Question: In some of my plots I find it hard to see the tick marks in the colour bar. I haven't been able to find a documented way to change the colour of the ticks. All the examples seem to focus on changing the labels or not drawing ticks at all. Is it possible?
'''
# Data
require(ggplot2)
require(grid)
n <- 100
x <- y <- seq(-4*pi, 4*pi, len=n)
r <- cos( sqrt( outer(x^2, y^2, "+") ) ^ 2 )
df <- data.frame( x = rep( x , each = n) , y = rep( y , times = n ) , val = c(r) )
# Plot
ggplot( df , aes( x , y , fill = val ) )+
geom_raster()+
scale_fill_gradient( low = "#FFFFFF" , high = "#de2d26" )+
guides( fill = guide_colourbar( barheight = unit( 3 , "in" ) ) )+
theme_bw()+
theme( line = element_line( colour = "#0000FF" ) )
'''

---
p.s. kudos to <URL> for the function to create the example data
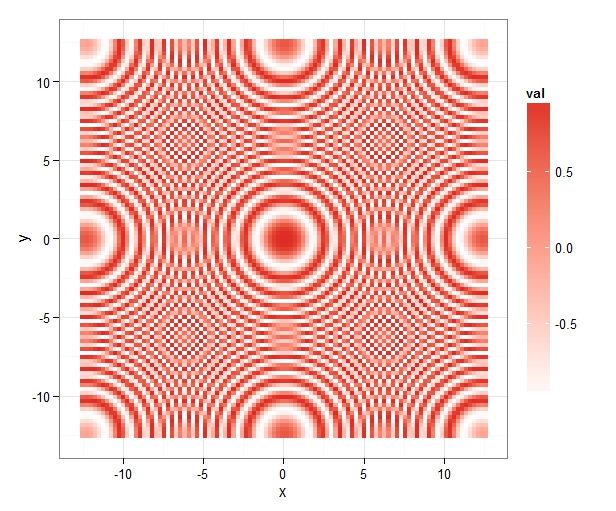
Answer: I usually find what I need to change by extensive use of 'str'. I'm sure others can do it more elegantly.
'''
g <- ggplotGrob(p)
g$grobs[[8]][[1]][[1]]$grobs[[5]]$gp$col <- "black"
library(grid)
grid.draw(g)
'''